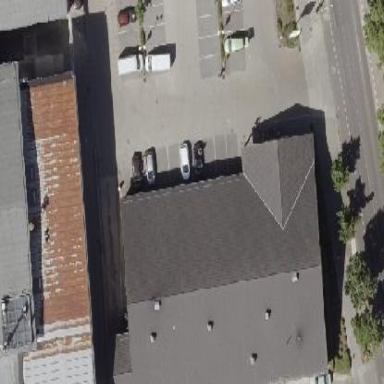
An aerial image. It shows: Gabled roof retail building that houses supermarket.